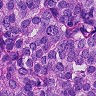
Metastatic tissue present: yes